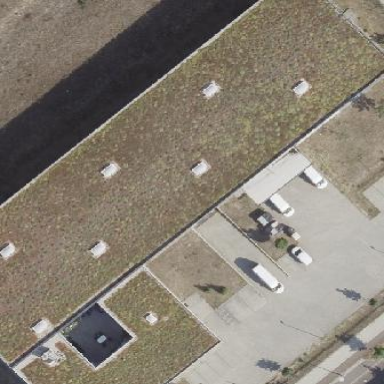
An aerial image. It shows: Building with flat roof.